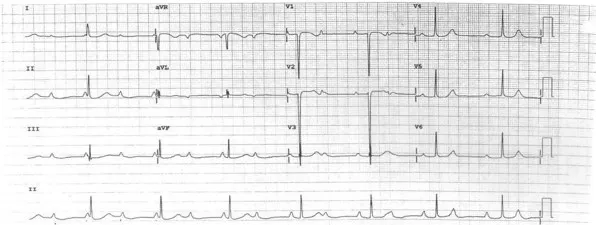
Patient's ECG.
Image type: electrography (ekg)